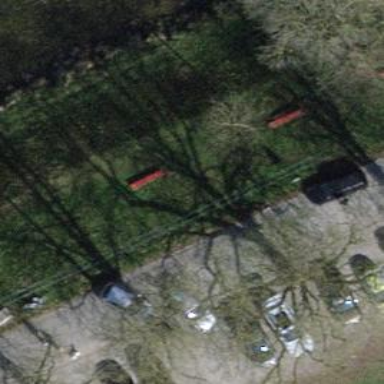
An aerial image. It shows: Red bench.